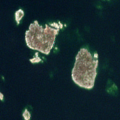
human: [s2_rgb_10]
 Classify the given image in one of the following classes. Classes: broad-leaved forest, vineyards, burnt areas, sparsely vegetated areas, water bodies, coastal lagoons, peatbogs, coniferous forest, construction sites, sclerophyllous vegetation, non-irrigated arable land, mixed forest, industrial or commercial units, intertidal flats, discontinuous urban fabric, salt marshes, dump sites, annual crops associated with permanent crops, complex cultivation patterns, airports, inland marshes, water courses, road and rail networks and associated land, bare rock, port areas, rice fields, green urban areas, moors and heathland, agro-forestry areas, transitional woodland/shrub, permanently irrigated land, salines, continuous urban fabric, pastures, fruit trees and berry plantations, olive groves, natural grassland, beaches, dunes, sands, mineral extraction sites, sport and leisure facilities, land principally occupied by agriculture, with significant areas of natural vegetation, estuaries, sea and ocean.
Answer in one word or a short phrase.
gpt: sea and ocean